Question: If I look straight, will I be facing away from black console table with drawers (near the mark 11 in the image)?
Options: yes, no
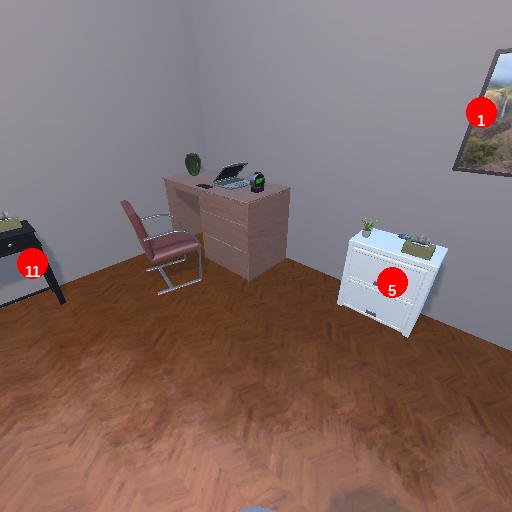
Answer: yes